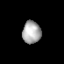
Tissue: prostate
Cell type: T cells
Senescence score: 0.7254
Nuclear area (px): 409
Mean DAPI intensity: 169.325